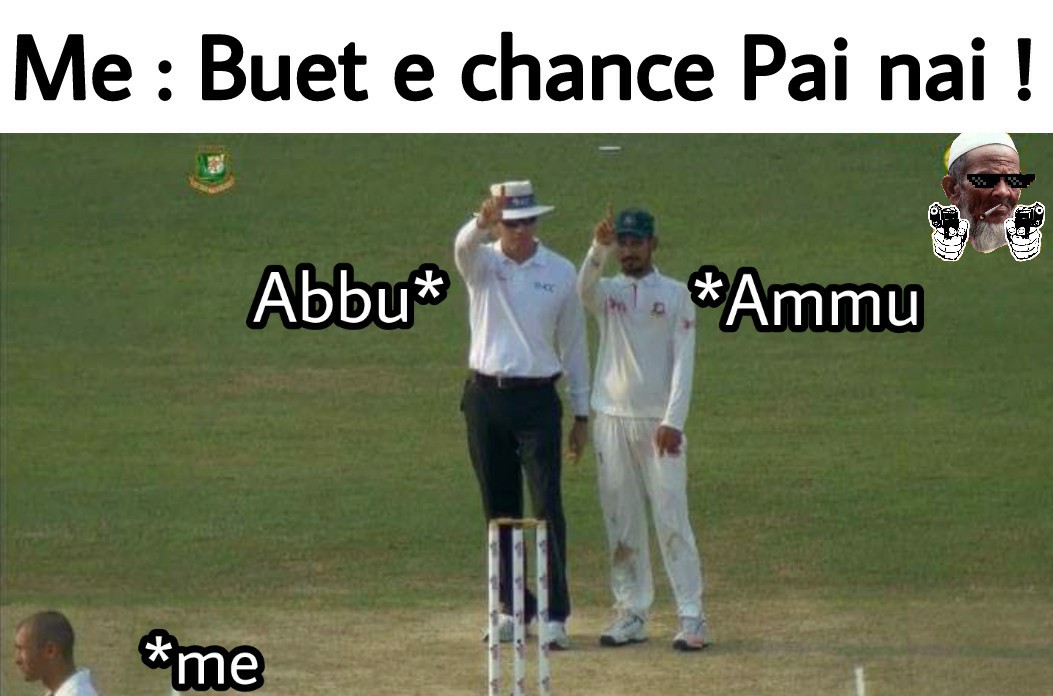
Caption: Me : Buet e chance Pai nai !    Abbu*   *Ammu   *me
Label: non-hate